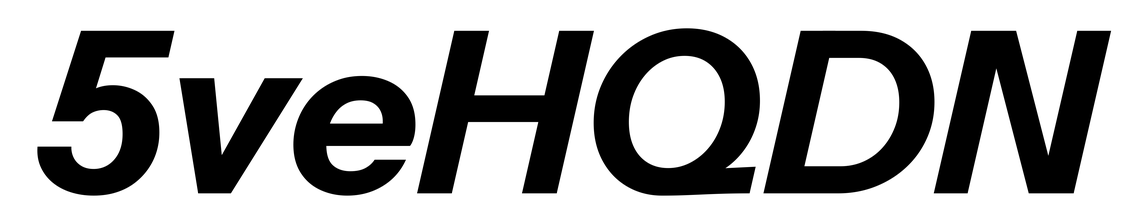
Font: InstrumentSans-Italic_Bold_Italic